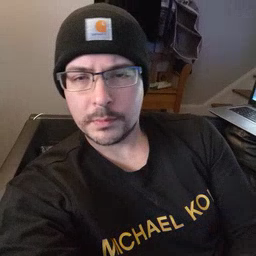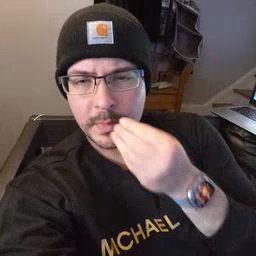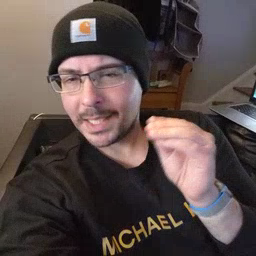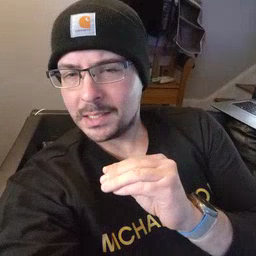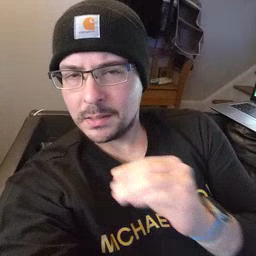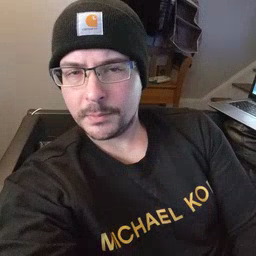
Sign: kiss